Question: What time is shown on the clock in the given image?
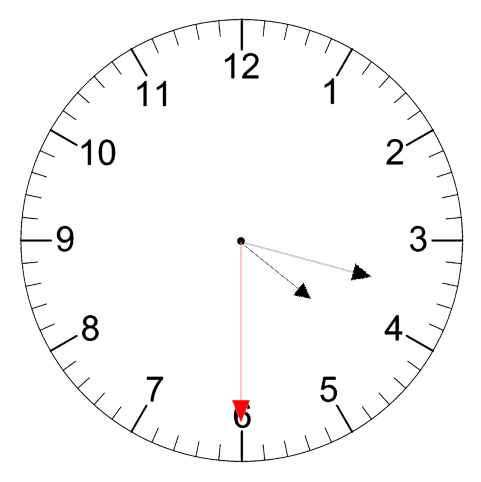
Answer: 04:17:30